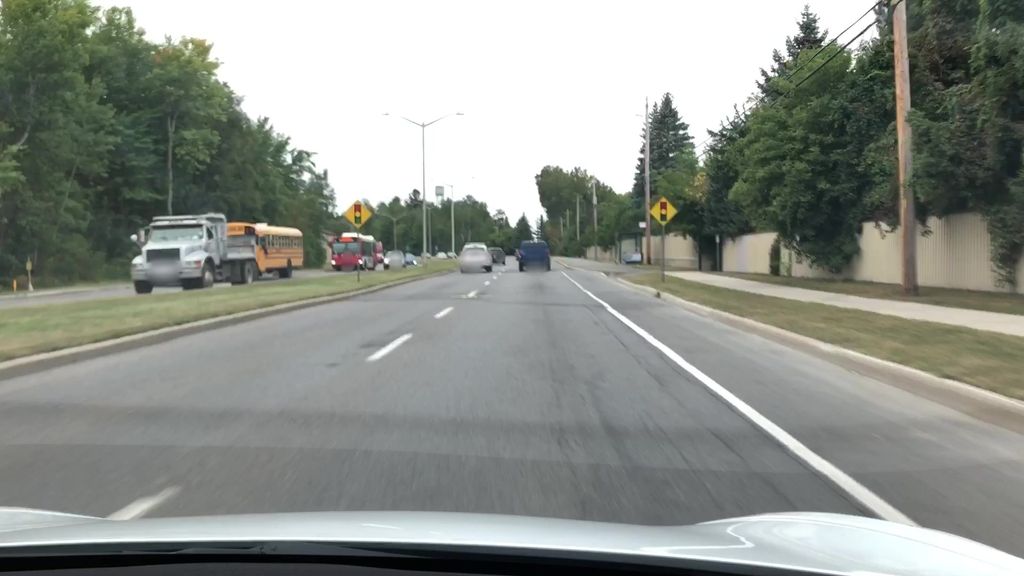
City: ottawa-gatineau